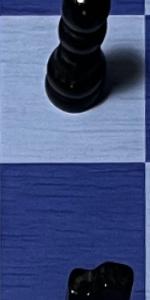
Label: Empty